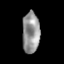
Tissue: skin
Cell type: Epithelial cells
Senescence score: 0.2374
Nuclear area (px): 702
Mean DAPI intensity: 147.98